Question: I am building a rich text editor and want to autosave the text in the iframe.
I have multiple code parts and snippets which - taken by itself - are working perfectly but I am failing to assemble them correctly. <URL>
Here is a graphic of what I want to achieve:
I have an editable iFrame which is my text editor. The innerHTML of this iFrame should be loaded into a textarea hidden under the iframe and the content of the textarea should be saved in the localStorage regularly.
The iFrame code works.
'''
<script>
function iFrameOn() {
richTextField.document.designMode = 'On';
}
function iBold() {
richTextField.document.execCommand('bold', false, null);
}
function iUnderline() {
richTextField.document.execCommand('underline', false, null);
}
function iItalic() {
richTextField.document.execCommand('italic', false, null);
}
function iFontSize() {
var size = prompt('Enter a size 1-7', '')
richTextField.document.execCommand('FontSize', false, size);
}
function iForeColor() {
var color = prompt('Define a basic color or apply a hexadecimal color code for advanced colors:', '')
richTextField.document.execCommand('ForeColor', false, color);
}
function iHorizontalRule() {
richTextField.document.execCommand('InsertHorizontalRule', false, null);
}
function iUnorderedList() {
richTextField.document.execCommand('InsertUnorderedList', false, "newUL");
}
function iOrderedList() {
richTextField.document.execCommand('InsertOrderedList', false, "newOL");
}
function iLink() {
var linkURL = prompt('Enter the URL for this link:', 'http://')
richTextField.document.execCommand('CreateLink', false, linkURL);
}
function iUnLink() {
richTextField.document.execCommand('UnLink', false, null);
}
function iImage() {
var imgSrc = prompt('Enter image location:', '');
if(imgSrc != null){
richTextField.document.execCommand('insertimage', false, imgSrc);
}
}
</script>
<body onLoad="iFrameOn();">
<h2>Text Editor</h2>
<form action="my_parse_file.php" name="myform" id="myform" method="post" onLoad="autosave_form();">
<fieldset>
<p>Entry Title: <input name="title" id="title" type="text" size="80" maxlength="80" /></p>
<p>Entry Body:<br />
<div id="wysiwyg_cp" style="padding: 8px; width: 700px;">
<input type="button" onClick="iBold()" value="B" />
<input type="button" onClick="iUnderline()" value="U" />
<input type="button" onClick="iItalic()" value="I" />
<input type="button" onClick="iFontSize()" value="Text Size" />
<input type="button" onClick="iForeColor()" value="Text Color" />
<input type="button" onClick="iHorizontalRule()" value="HR" />
<input type="button" onClick="iUnorderedList()" value="UL" />
<input type="button" onClick="iOrderedList()" value="OL" />
<input type="button" onClick="iLink()" value="Link" />
<input type="button" onClick="iUnLink()" value="UnLink" />
<input type="button" onClick="iImage()" value="Image" />
</div>
<textarea style="display: none;" name="myTextArea" id="myTextArea" cols="100" rows="14"></textarea>
<iframe name="richTextField" id="richTextField" style="border: #000000 1px solid; width: 700px; height: 300px"></iframe>
</p><br />
<input name="myBtn" type="button" value="Submit Data" onClick="javascript:submit_form();"/>
</fieldset>
</form>
</body>
'''
The autosaver also works - but only with the textarea and not the iFrame.
'''
// get the state of the form
function getFormState() {
var fields = document.getElementsByTagName('form')[0].elements;
if (fields.length == 0){return};
for (var i = 1; i <= fields.length-1; i++) {
var name = fields[i].getAttribute('name');
if (name in localStorage && localStorage[name] !== null) {
fields[i].value = localStorage[name];
}
}
}
// save the state of the form
function saveFormState() {
var fields = document.getElementsByTagName('form')[0].elements;
if (fields.length == 0){return};
var populated = false;
for (var i = 1; i <= fields.length-1; i++) {
var name = fields[i].getAttribute('name');
if (fields[i].value != '' && fields[i].getAttribute('type') != 'submit') {
localStorage[name] = fields[i].value;
populated = true;
}
}
// display the time form data was saved (optional)
if (populated) {
var date = new Date();
var hours = date.getHours();
var mins = date.getMinutes();
var secs = date.getSeconds();
hours = (hours < 10) ? '0' + hours : hours;
mins = (mins < 10) ? '0' + mins : mins;
secs = (secs < 10) ? '0' + secs : secs;
var msg = '[Form data was saved at ' + hours + ':' + mins + ':' + secs + ']';
var timecont = document.getElementById('time_container');
if (timecont !== null) {
timecont.innerHTML = msg;
}
else {
timecont = document.createElement('span');
timecont.setAttribute('id', 'time_container');
timecont.appendChild(document.createTextNode(msg));
document.getElementsByTagName('fieldset')[0].appendChild(timecont);
}
}
}
// run the above functions when the web page is loaded
window.onload = function () {
// check if HTML5 localStorage is supported by the browser
if ('localStorage' in window && window['localStorage'] !== null) {
// get the form state
getFormState();
// save the state of the form each 15 seconds (customizable)
setInterval('saveFormState()', 15 * 1000);
}
}
'''
And now I need some binding code which loads the innerHTML of the iFrame routinely into the textarea.
'''
function autosave_form() {
var theForm = document.getElementbyID('myform');
theForm.elements["myTextArea"].value = window.frames['richTextField'].document.body.innerHTML;
setTimeout(yourFunction, 5000);
}
'''
So where are my fellacies? Or what did I overlook? Please help.
<URL>
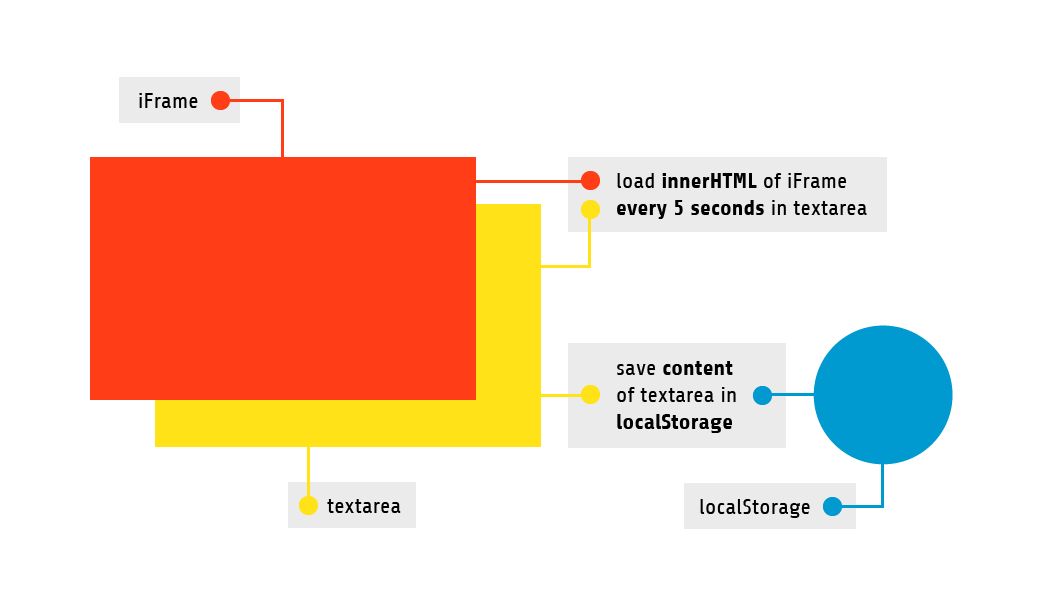
Answer: You're not using the interface on the iframe object correctly. To get the content of an iframe on the same domain, you need to go through the contentWindow field. For example:
'''
function read_iframe() {
return window.frames['richTextField'].contentWindow.document.body.innerHTML;
}
'''
Remember that you cannot read the content of an iframe on another domain.
You can find complete docs on the HTMLIFrameElement's methods and fields at <URL>